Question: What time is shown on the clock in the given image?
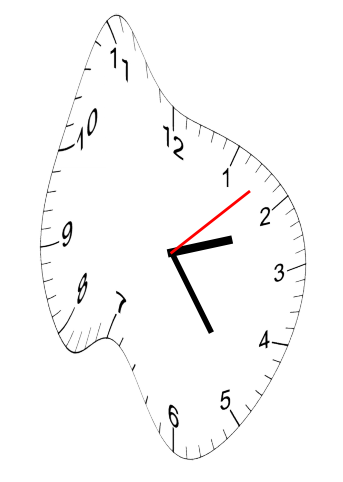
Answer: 02:24:08